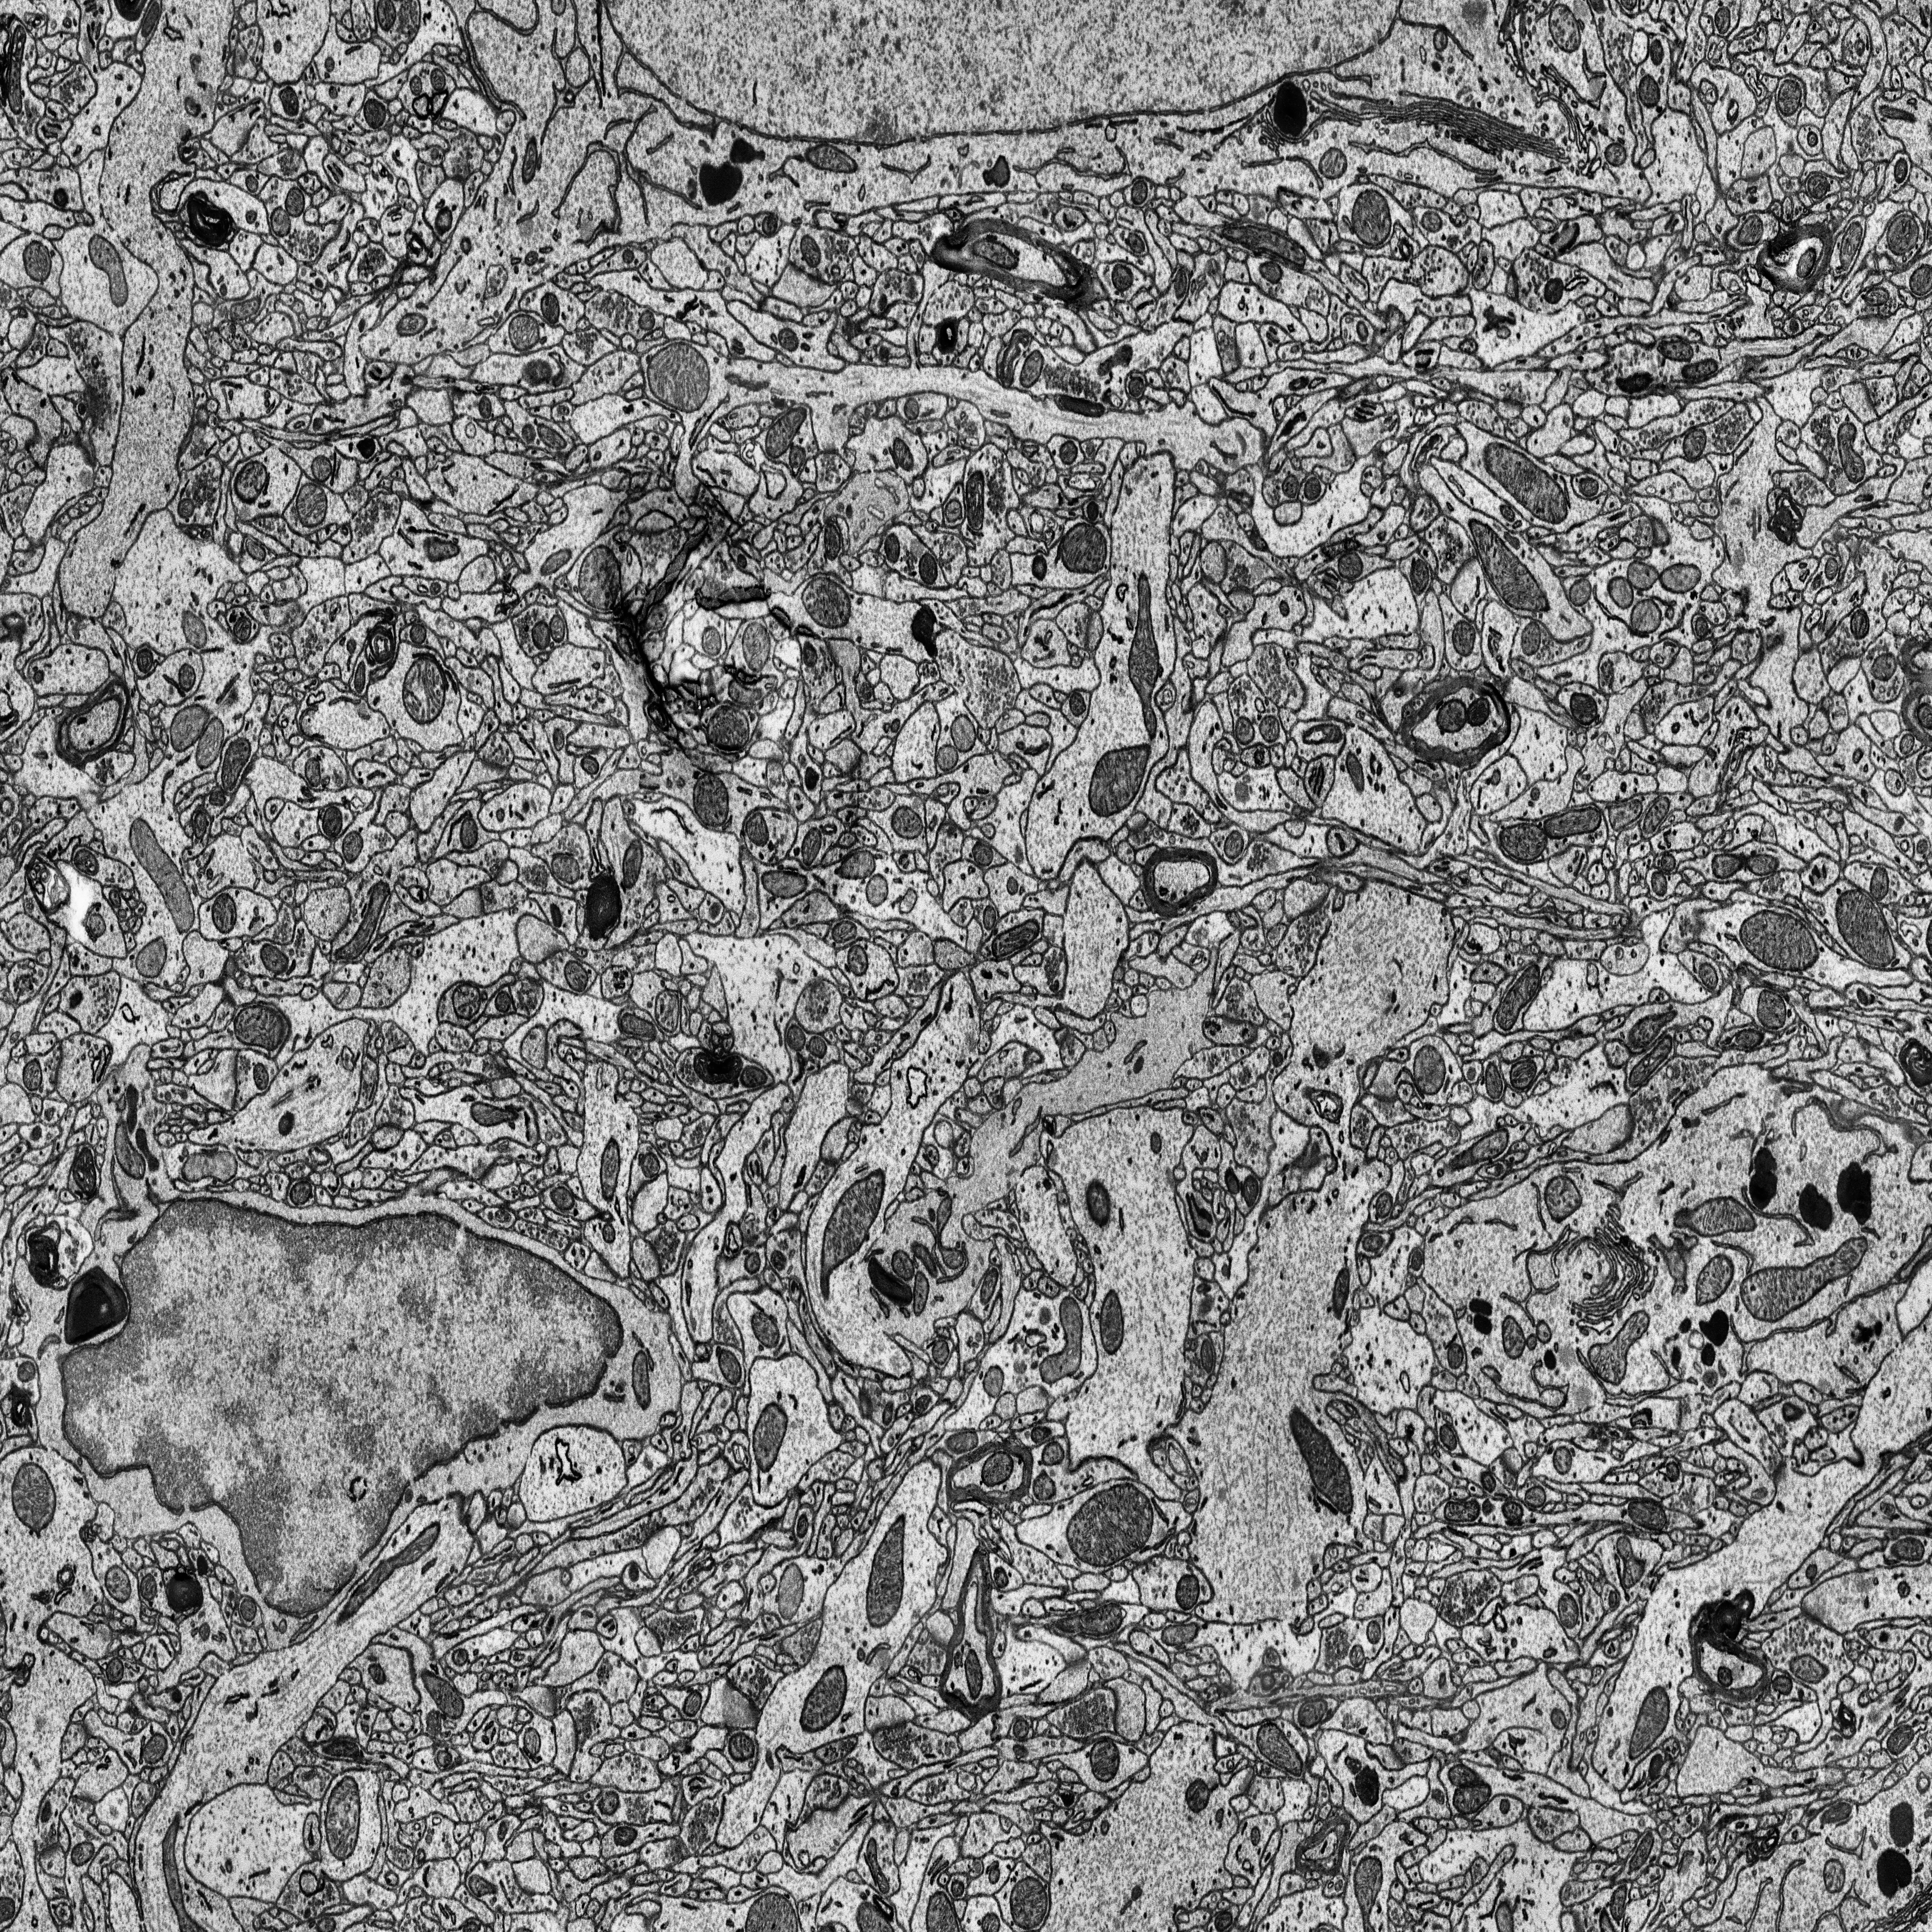
Electron microscopy slice of rat cortex tissue
Slice depth (z): 66
Mitochondria instances in slice: 387